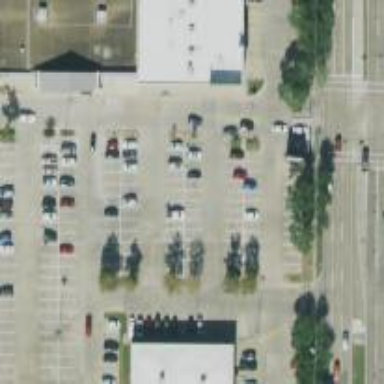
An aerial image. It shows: Parking space.